Aerial crown-view tile of a tropical tree (Barro Colorado Island, Panama), acquired 20240813:
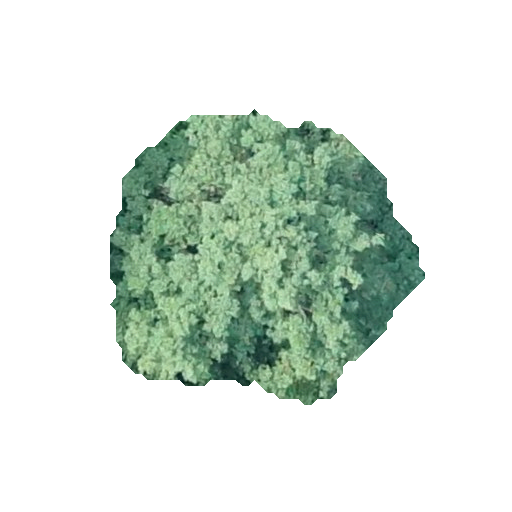
Species: Guapira myrtiflora
GBIF accepted scientific name: Guapira myrtiflora
Crown area: 103.086 m²